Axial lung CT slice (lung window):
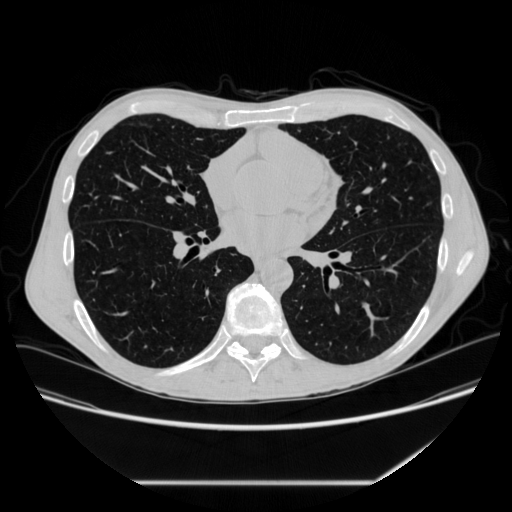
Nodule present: no